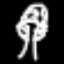
Label: mushroom